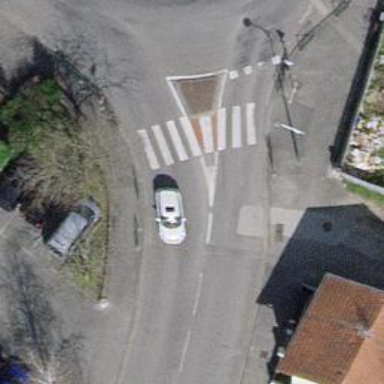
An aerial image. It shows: Zebra crossing with central island.